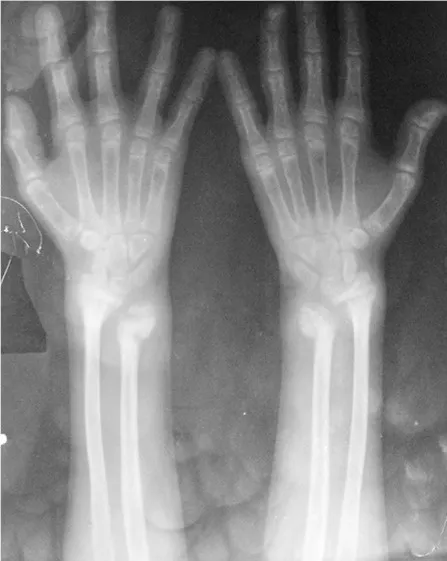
Radiograph of the hands and forearms showing generalized osteopenia, widening of the distal ends of the radius and ulna along with cupping, fraying and splaying of the metaphyses.
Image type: radiology (x_ray)